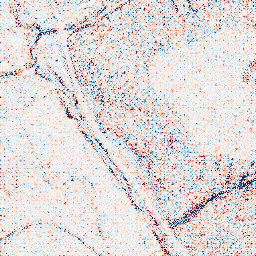
Category: edge_preserving
Decomposition family: anisotropic_diffusion
Decomposition parameters: iterations: 5
kappa: 30
gamma: 0.05
Upsampling method: regularized
Upsampling parameters: scale: 2
lambda_reg: 0.1
Upsampling scale: 2